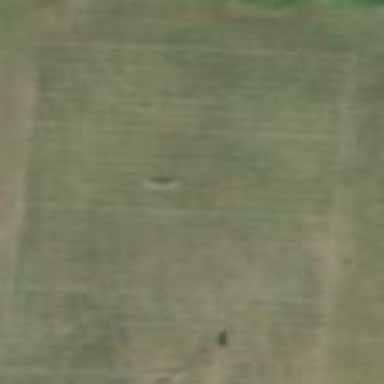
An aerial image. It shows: Grassy pitch for various sports activities.